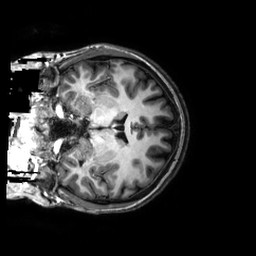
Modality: T1w
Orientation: coronal
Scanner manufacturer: philips
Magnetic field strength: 3 T
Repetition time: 0.0096 s
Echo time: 0.0046 s